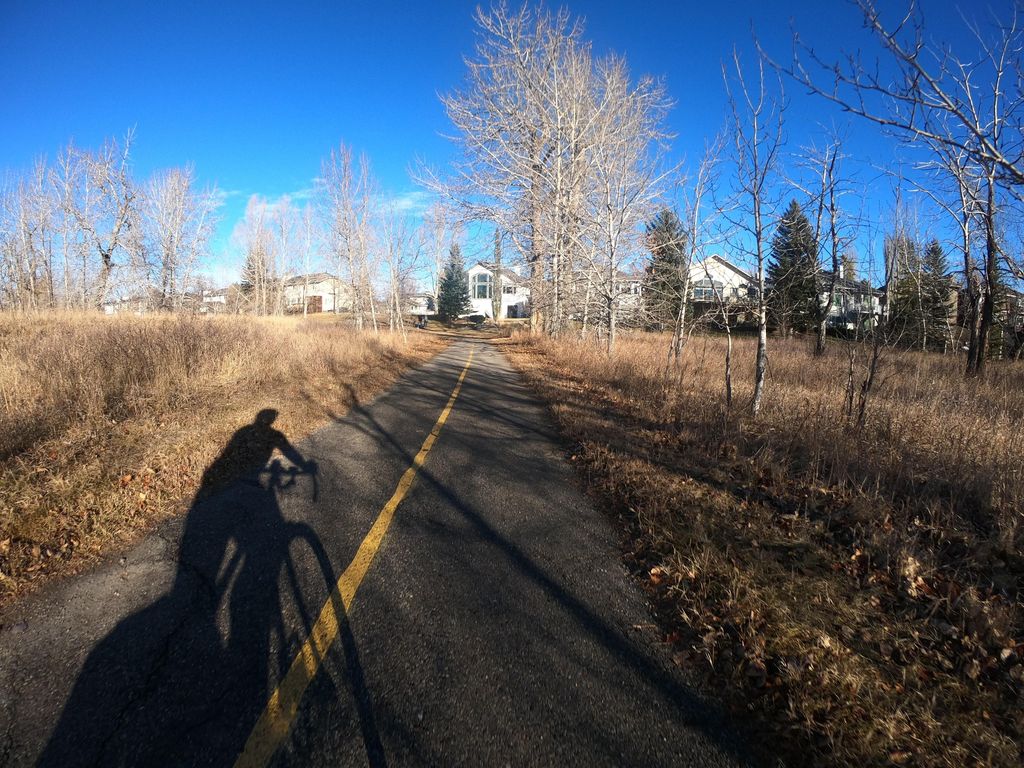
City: calgary